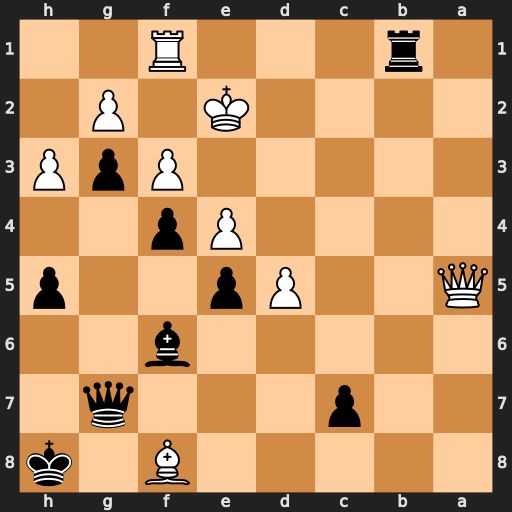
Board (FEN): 5B1k/2p3q1/5b2/Q2Pp2p/4Pp2/5PpP/4K1P1/1r3R2
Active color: b
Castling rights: -
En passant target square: -
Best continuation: Rb2+ Kd3 Qxf8